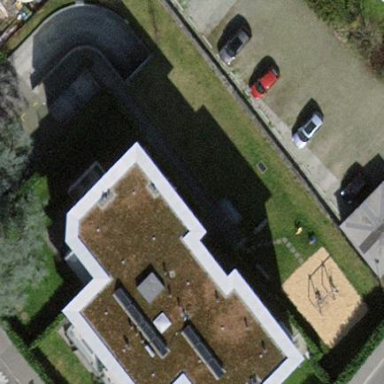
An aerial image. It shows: Building.